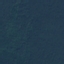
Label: Forest